Question: I try to code a little Picture Puzzle for a family party in some weeks.
The puzzle should look like this: <URL>
(just press "Spiel starten" for a demo)
I know that my solution now is very slow and ugly.. but as a first step it's working.
I create a lot of rectangles dynamically depending on the size of the image (and this is important because I will use the puzzle for different images).
Then, every X seconds one rectangle will get invisibility (opacity step change to 0).
The problem is, in the application there are spaces between the rectangle rows.
I tried it with StackPanel, WrapPanel and UniformGrid. With UniformGrid I got the best results.
The best would be if I would generate a gray image over the whole size of the picture in memory and cut some rectangles away in my timer from this memory image. But I like the opacity effect, and so it's not possible, or is it?
Here is my XAML:
'''
<Window x:Class="PicturePuzzle.MainWindow"
xmlns="http://schemas.microsoft.com/winfx/2006/xaml/presentation"
xmlns:x="http://schemas.microsoft.com/winfx/2006/xaml"
Title="MainWindow"
Width="525"
Height="420"
Loaded="WindowLoaded">
<Grid>
<Grid Height="300" VerticalAlignment="Top">
<Image x:Name="imgPicture"
Source="/PicturePuzzle;component/Images/Koala.jpg"
Stretch="Uniform" />
<UniformGrid x:Name="ugMask"
Width="{Binding ElementName=imgPicture,
Path=ActualWidth}"
Height="{Binding ElementName=imgPicture,
Path=ActualHeight}" />
</Grid>
<StackPanel HorizontalAlignment="Center" VerticalAlignment="Bottom">
<StackPanel Margin="0,0,0,10" Orientation="Horizontal">
<Button x:Name="btnStart"
Width="60"
Margin="0,0,5,0"
Click="BtnStartClick"
Content="Start" />
<Button x:Name="btnStop"
Width="60"
Click="BtnStopClick"
Content="Stop"
IsEnabled="False" />
<Button x:Name="btnSolution"
Margin="5,0,0,0"
Click="BtnSolutionClick"
Content="Losung anzeigen" />
</StackPanel>
<Slider x:Name="slSpeed"
IsDirectionReversed="True"
Maximum="10"
Minimum="1"
ValueChanged="SlSpeedValueChanged"
Value="3" />
</StackPanel>
</Grid>
</Window>
'''
And my codebehind:
'''
using System;
using System.Collections.Generic;
using System.Windows;
using System.Windows.Media;
using System.Windows.Shapes;
using System.Windows.Threading;
namespace PicturePuzzle
{
/// <summary>
/// Interaction logic for MainWindow.xaml
/// </summary>
public partial class MainWindow
{
public MainWindow()
{
_rectangles = new List<Rectangle>();
InitializeComponent();
_timer = new DispatcherTimer();
_generated = new List<int>();
_random = new Random();
}
private readonly List<Rectangle> _rectangles;
private readonly List<int> _generated;
private readonly DispatcherTimer _timer;
private readonly Random _random;
private void WindowLoaded(object sender, RoutedEventArgs e)
{
var size = imgPicture.RenderSize;
var columns = Convert.ToInt32(Math.Ceiling(size.Width/20));
var rows = Convert.ToInt32(Math.Ceiling(size.Height/20));
ugMask.Columns = columns;
ugMask.Rows = rows;
for (int y = 0; y < rows; y++)
{
for (int x = 0; x < columns; x++)
{
var rectangle = new Rectangle {Width = 20, Height = 20, Fill = Brushes.Gray};
_rectangles.Add(rectangle);
ugMask.Children.Add(rectangle);
}
}
}
private void BtnStartClick(object sender, RoutedEventArgs e)
{
btnStart.IsEnabled = false;
btnStop.IsEnabled = true;
_generated.Clear();
_rectangles.ForEach(a => a.Opacity = 1);
_timer.Interval = TimeSpan.FromSeconds(slSpeed.Value);
_timer.Tick += TimerTick;
_timer.Start();
}
private void TimerTick(object sender, EventArgs e)
{
if (_generated.Count >= _rectangles.Count)
{
_timer.Stop();
return;
}
var random = GetNext();
var alphaTimer = new DispatcherTimer {Interval = TimeSpan.FromSeconds(0.1)};
alphaTimer.Tick += (o, args) =>
{
var rec = _rectangles[random];
if (rec.Opacity <= 0)
{
alphaTimer.Stop();
return;
}
rec.Opacity -= 0.1;
};
alphaTimer.Start();
}
private int GetNext()
{
int r;
do
{
r = _random.Next(0, _rectangles.Count);
} while (_generated.Contains(r));
_generated.Add(r);
return r;
}
private void BtnStopClick(object sender, RoutedEventArgs e)
{
btnStart.IsEnabled = true;
btnStop.IsEnabled = false;
_timer.Stop();
}
private void SlSpeedValueChanged(object sender, RoutedPropertyChangedEventArgs<double> e)
{
if (_timer != null)
{
_timer.Interval = TimeSpan.FromSeconds((slSpeed.Value / 10));
}
}
private void BtnSolutionClick(object sender, RoutedEventArgs e)
{
btnStop.IsEnabled = false;
btnStart.IsEnabled = true;
_timer.Stop();
_rectangles.ForEach(a => a.Opacity = 0);
}
}
}
'''
And here you can see the produced result:

Every hint is welcome! Thanks.
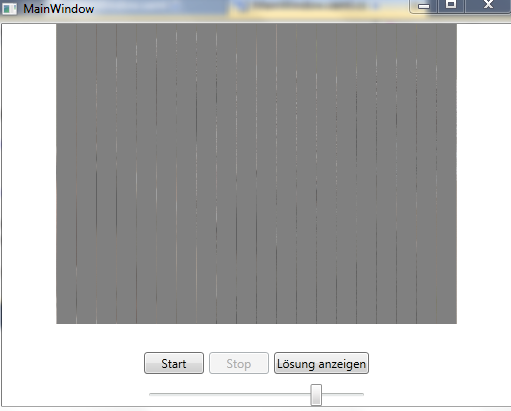
Answer: I did a bit of testing, and you actually have two problems.
First, the rectangles are being antialiased. (This is the WPF default.) You will need to turn antialiasing off for the rectangles to get the edges to line up. Add the following line, after you create the rectangle:
'rectangle.SetValue(RenderOptions.EdgeModeProperty, EdgeMode.Aliased);'
Second, if the width of koala.jpg, after it is uniformly stretched to a height of 300, is not a multiple of 20, then the 20 x 20 rectangles, uniformly spaced, would have to have gaps in between. The gaps in your result are due to the rounding error when rows is rounded and cast to an int32.
You have two options:
If you don't mind squishing the image a little, you can set the width of the Grid element to a multiple of 20. Then set the Stretch property of the Image tag to "Fill". This would keep your rectangles exactly square.
You could also set the width of your rectangles to 'size.Width / columns' This would stretch them a little so that they fit exactly. For good measure, you could also set their height to 'size.Height / rows'. Because 'size.Width' and 'size.Height' are floating point numbers, this divide will correct for the rounding error when rows and columns were calculated. This would allow arbitrarily sized images, but your rectangles wouldn't be exactly square.